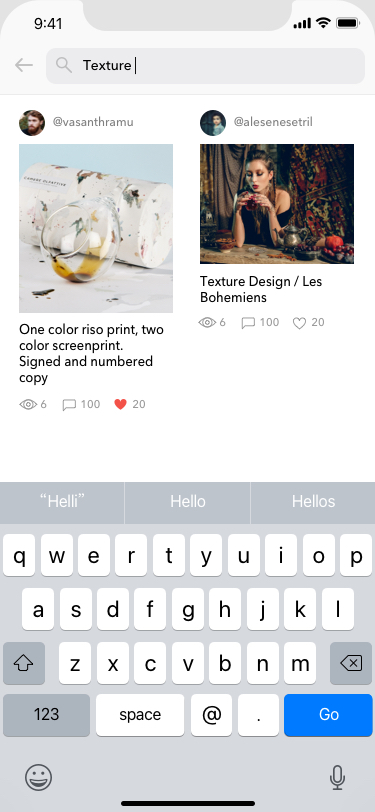
Text in this UI design:
@vasanthramu
One color riso print, two color screenprint.
Signed and numbered copy

6
100
20
@alesenesetril
Texture Design / Les Bohemiens
6
100
20
Texture
Search
Go
.
@
space
123
m
n
b
v
c
x
z
l
k
j
h
g
f
d
s
a
p
o
i
u
y
t
r
e
w
q